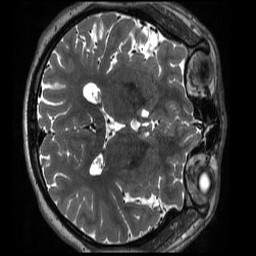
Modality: T2w
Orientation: axial
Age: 23
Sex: male